Question: I have the following code:
'''
x = rnorm(30, 1, 1)
c = c(rep("x1",10), rep("x2",10), rep("x3",10))
df = dataframe(x,c)
boxplot(x ~ c, data=df)
'''
It works great. But if I decide I am no longer interested in seeing x3, remove it, and replot:
'''
dfMod = subset(df, c %in% c("x1", "x2"))
boxplot(x ~ c,data=dfMod)
'''
The boxplot still shows a column for x3.

Ive tried giving boxplot a hint using
'''
boxplot(x~c,data=dfMod, names = c("x1", "x2"))
'''
but this throws the error that names size is not right. Thanks in advance for the help
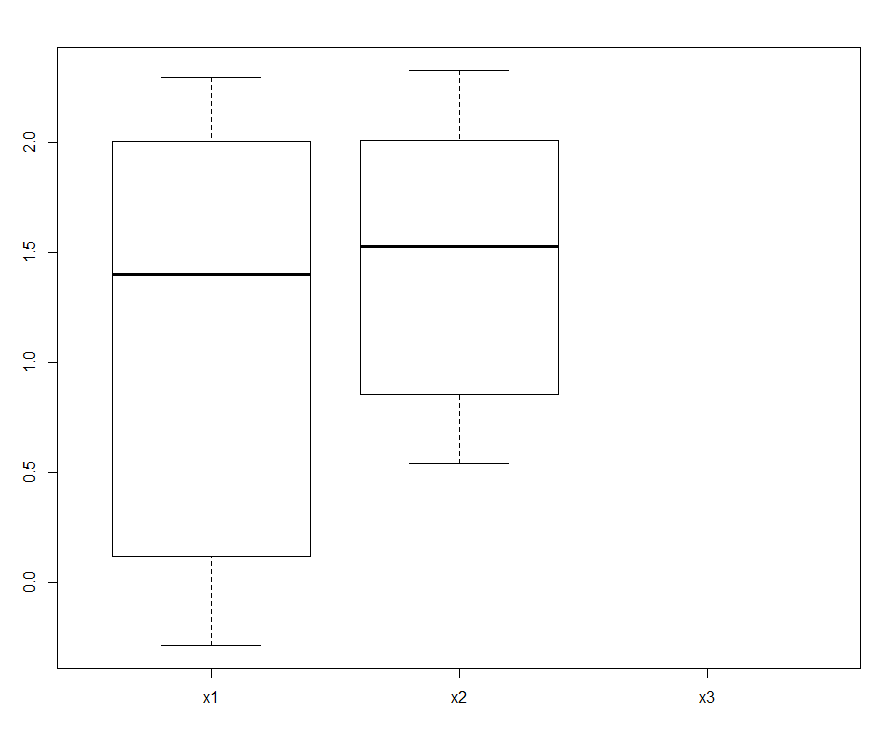
Answer: Use 'droplevels' after 'subset'
'''
dfMod <- subset(df, c %in% c("x1", "x2"))
dfMod$c <- droplevels(dfMod$c)
boxplot(x ~ c,data=dfMod)
'''
You can also use 'class' to change 'factor' to 'character' and subsetting inside 'boxplot' call
'''
class(df) <- c("numeric", "character")
boxplot(x ~ c, subset=c %in% c("x1", "x2"), data=df)
'''